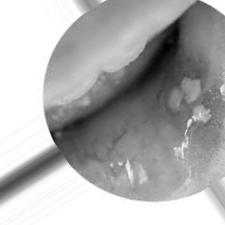
Condition: Mouth Ulcer